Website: crate-barrel
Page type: account-selection
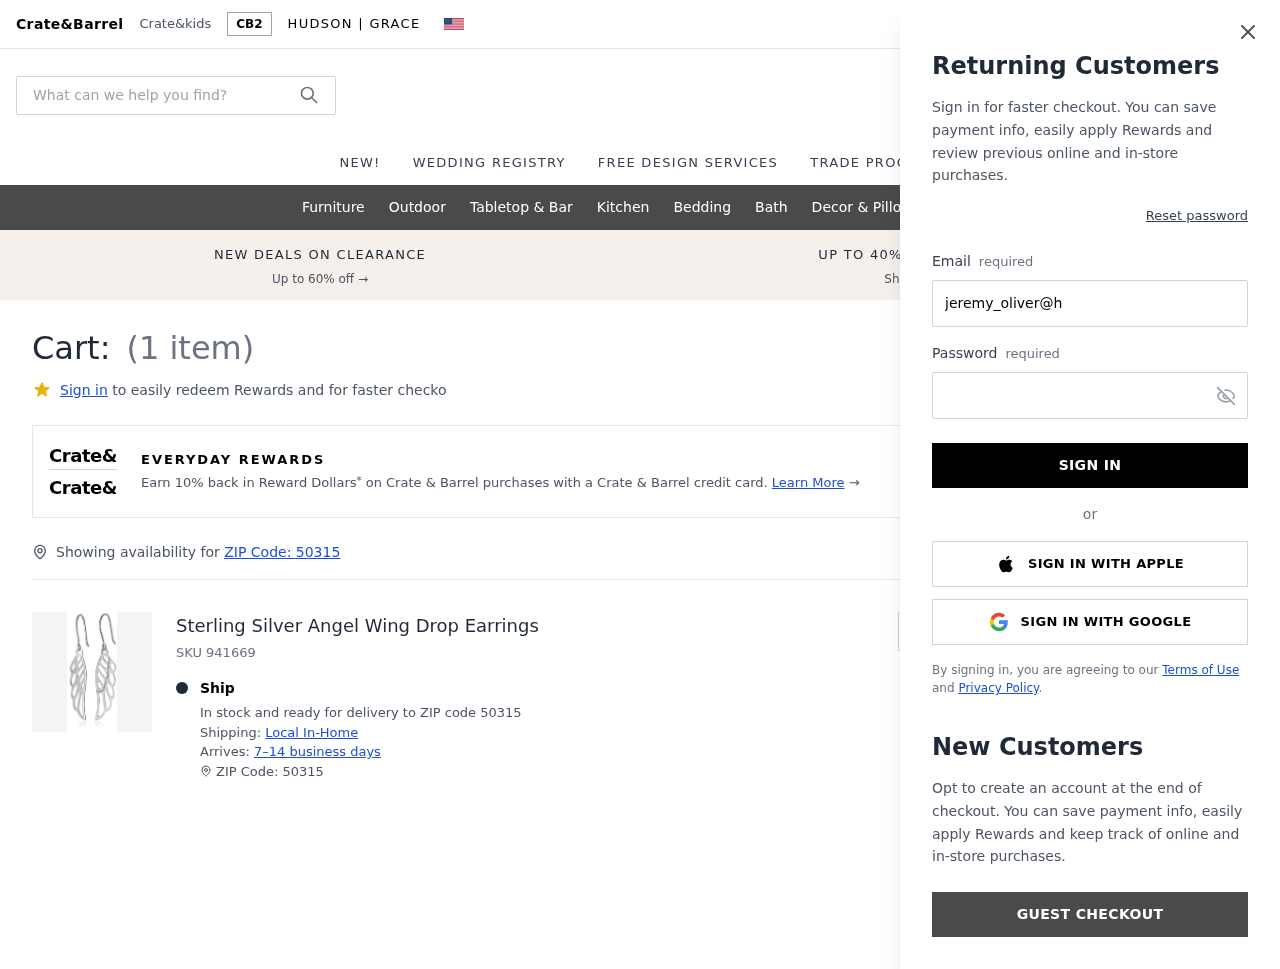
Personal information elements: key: PII_EMAIL
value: jeremy_oliver@hotmail.com
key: PII_POSTCODE
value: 50315
Product elements: key: PRODUCT1_NAME
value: Sterling Silver Angel Wing Drop Earrings
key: PRODUCT1_QUANTITY
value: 1
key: PRODUCT1_SKU
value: SKU 941669
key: PRODUCT1_ORIGINAL_PRICE
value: $43.11
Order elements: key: ORDER_NUM_ITEMS
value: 1
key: ORDER_SUBTOTAL
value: $34.49
Search elements: key: HEADER_SEARCH
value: What can we help you find?